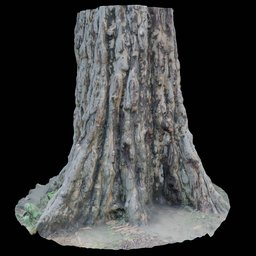
Label: nature